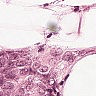
Metastatic tissue present: yes